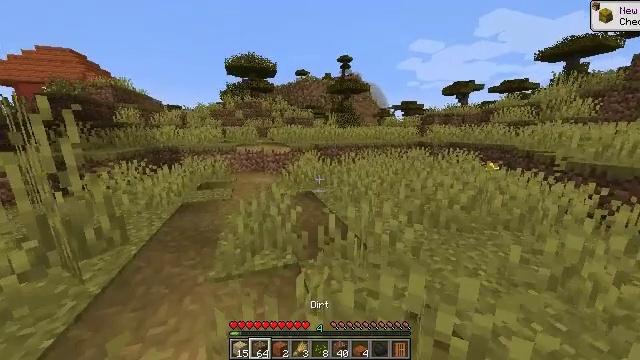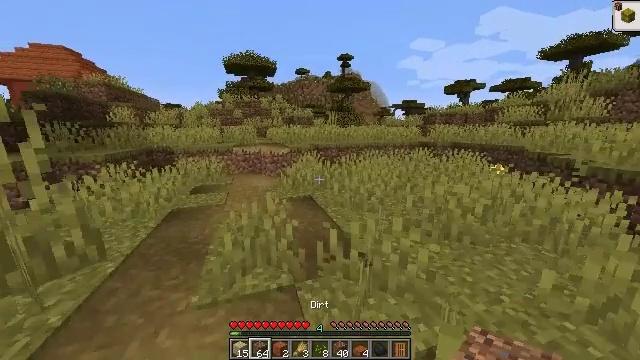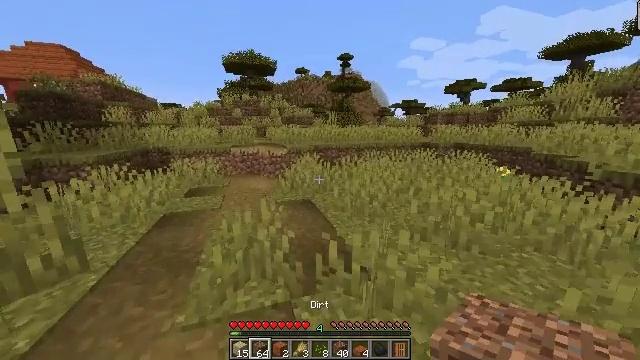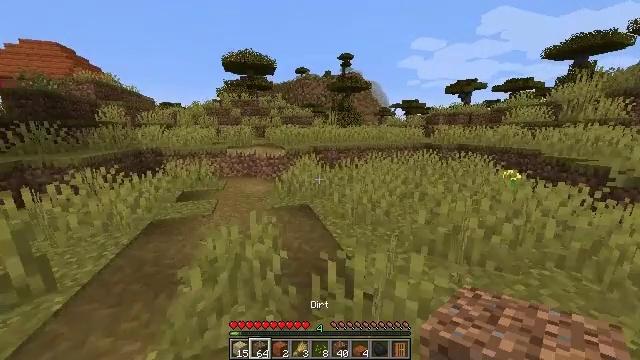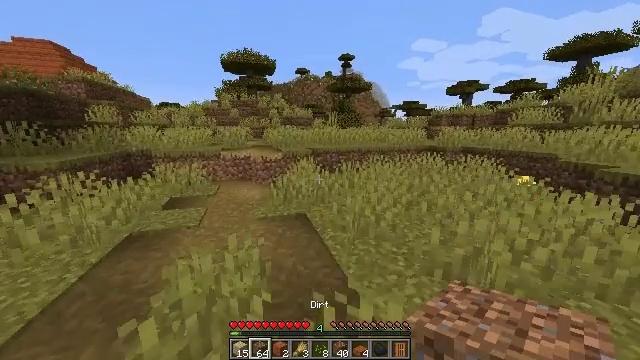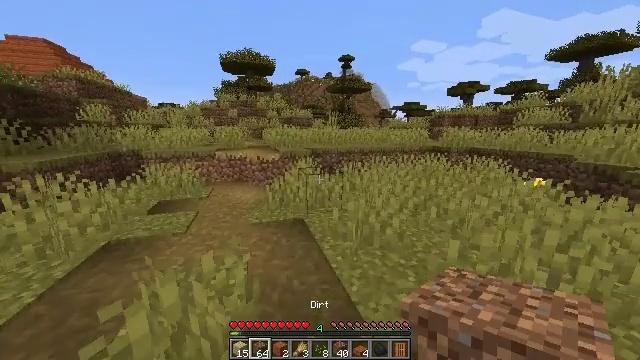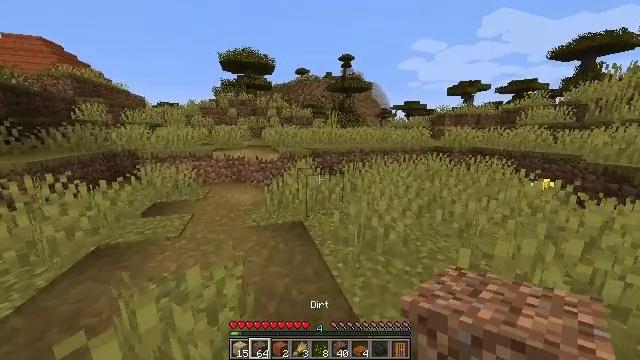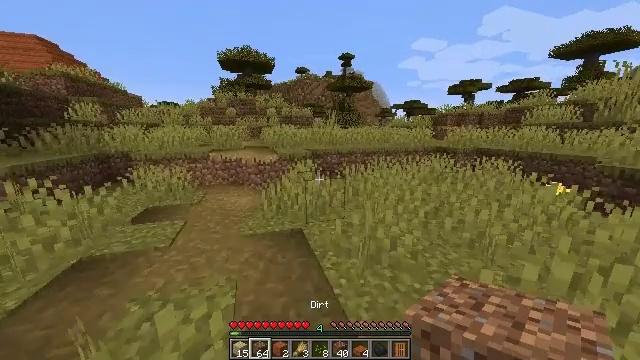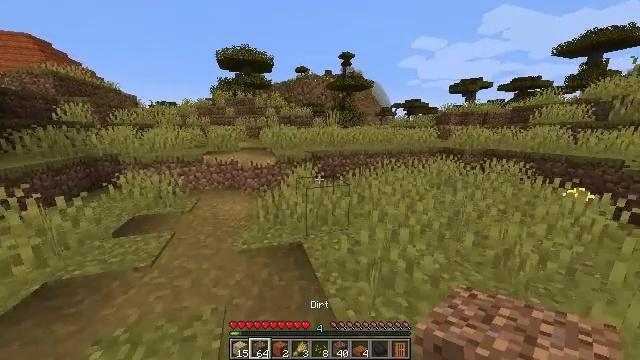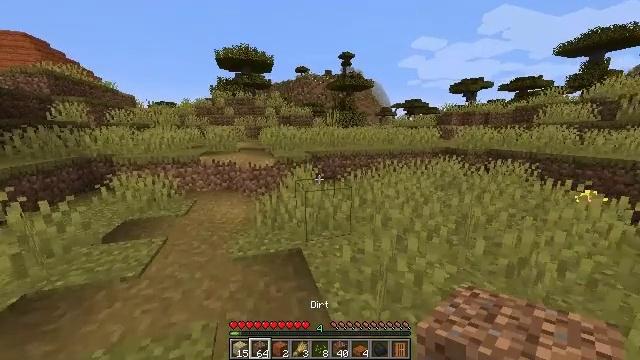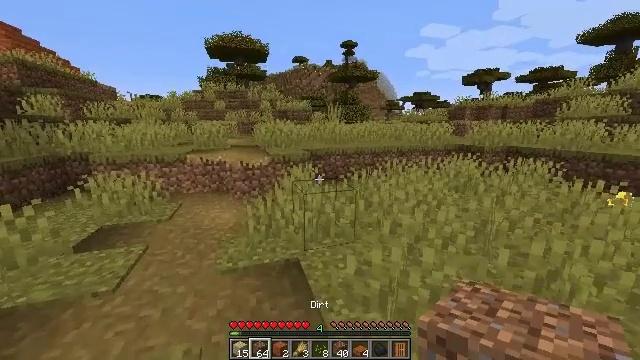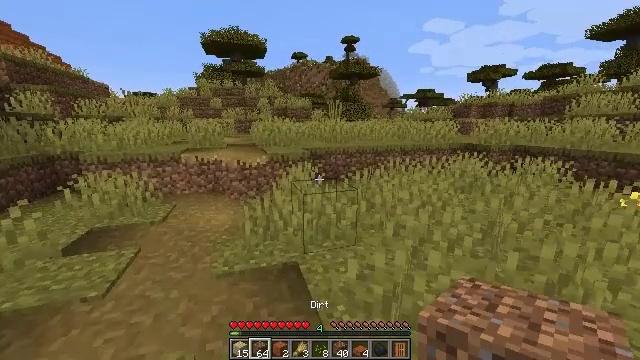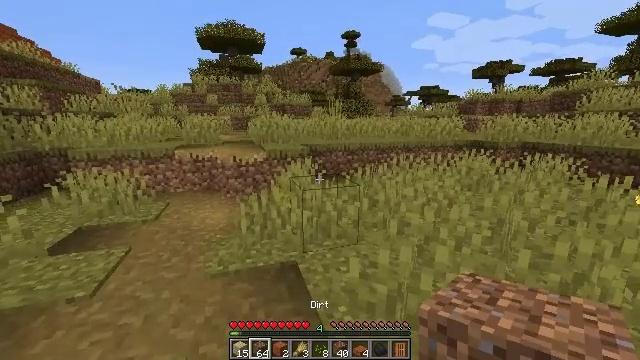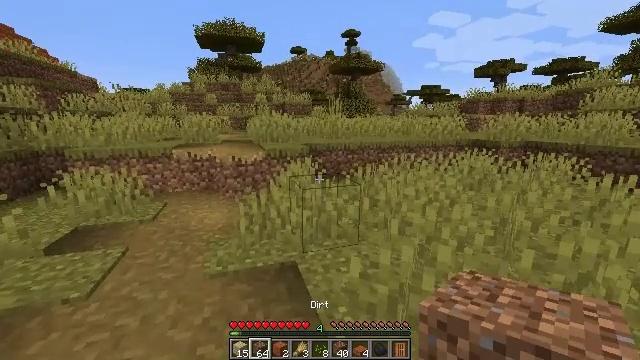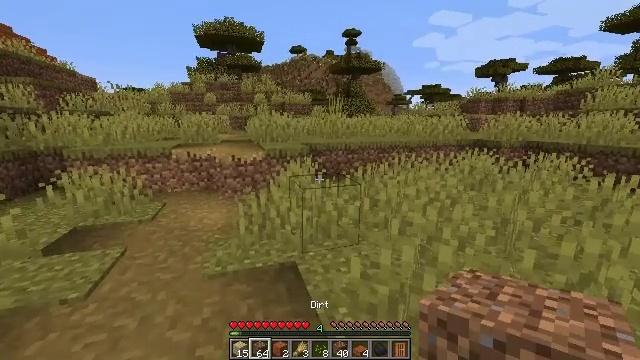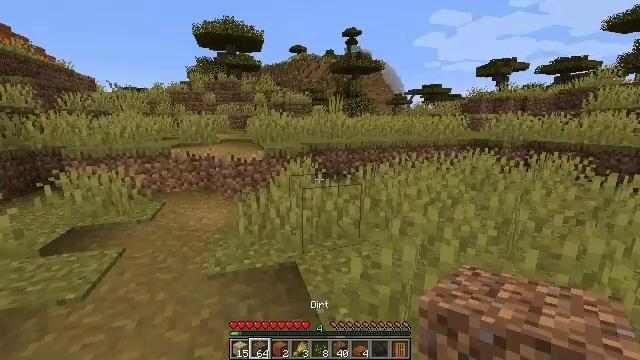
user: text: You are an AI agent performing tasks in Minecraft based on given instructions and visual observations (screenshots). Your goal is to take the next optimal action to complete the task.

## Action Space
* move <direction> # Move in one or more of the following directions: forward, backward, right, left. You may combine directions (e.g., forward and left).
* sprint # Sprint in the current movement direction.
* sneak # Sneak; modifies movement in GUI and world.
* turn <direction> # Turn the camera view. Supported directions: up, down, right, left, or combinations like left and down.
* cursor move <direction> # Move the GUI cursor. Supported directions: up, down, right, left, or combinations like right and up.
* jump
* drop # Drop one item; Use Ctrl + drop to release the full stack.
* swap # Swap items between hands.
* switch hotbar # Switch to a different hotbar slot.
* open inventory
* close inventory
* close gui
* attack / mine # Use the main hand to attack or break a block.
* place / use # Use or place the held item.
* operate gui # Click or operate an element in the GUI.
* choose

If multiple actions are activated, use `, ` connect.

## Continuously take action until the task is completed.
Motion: motion action
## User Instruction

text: Cut down the sugar cane stalks.
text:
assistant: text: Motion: move forward, sprint
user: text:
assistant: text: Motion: move forward, sprint
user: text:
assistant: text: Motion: move forward, sprint
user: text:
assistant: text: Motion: move forward, sprint
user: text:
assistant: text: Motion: move forward, sprint
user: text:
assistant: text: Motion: move forward, sprint
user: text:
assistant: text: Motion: move forward, sprint
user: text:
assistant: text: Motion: move forward, sprint
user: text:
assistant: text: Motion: no_op
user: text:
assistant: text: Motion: no_op
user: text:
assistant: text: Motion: no_op
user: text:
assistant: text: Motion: no_op
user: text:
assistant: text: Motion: no_op
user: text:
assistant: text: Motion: no_op
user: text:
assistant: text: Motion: no_op
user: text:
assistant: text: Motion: no_op
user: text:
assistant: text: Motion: no_op
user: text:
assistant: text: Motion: no_op
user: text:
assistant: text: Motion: no_op
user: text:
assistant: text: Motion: no_op
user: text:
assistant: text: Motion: no_op
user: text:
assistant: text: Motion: no_op
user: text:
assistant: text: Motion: no_op
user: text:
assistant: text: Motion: no_op
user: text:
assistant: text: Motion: no_op
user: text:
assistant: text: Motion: no_op
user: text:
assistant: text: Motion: open inventory
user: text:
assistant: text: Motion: open inventory
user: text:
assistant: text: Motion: open inventory
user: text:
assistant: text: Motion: no_op